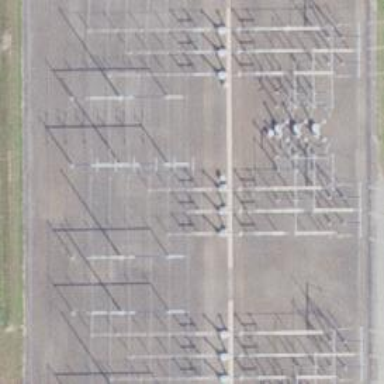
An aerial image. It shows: Switch used for power control.